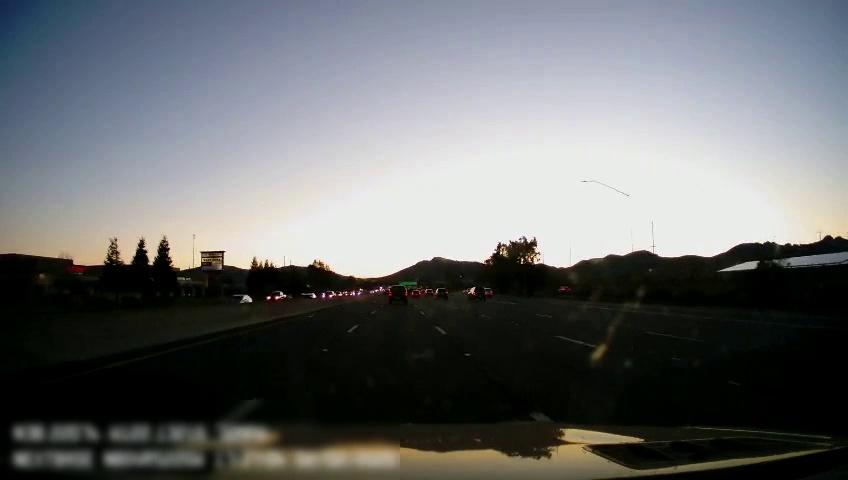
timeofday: Dusk/Dawn/Twilight
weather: Sunny
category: Drivable Space
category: Vehicles | Car
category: Vehicles | Truck
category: Vehicles | Car
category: Vehicles | SUV
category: Vehicles | Car
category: Vehicles | SUV
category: Vehicles | SUV
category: Vehicles | SUV
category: Vehicles | Car
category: Vehicles | SUV
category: Vehicles | Car
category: Lanes | Alternate Lane
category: Lanes | Current Lane
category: Lanes | Current Lane
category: Lanes | Alternate Lane
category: Lanes | Alternate Lane
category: Lanes | Alternate Lane